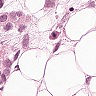
Metastatic tissue present: yes